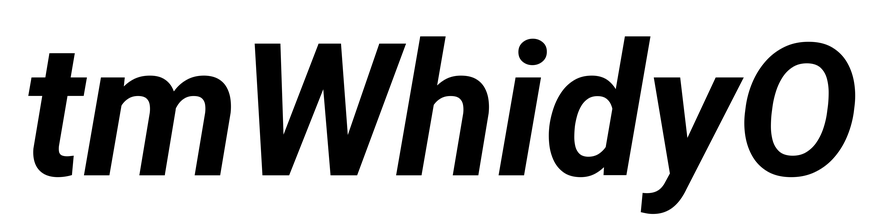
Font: Roboto-Italic_Bold_Italic